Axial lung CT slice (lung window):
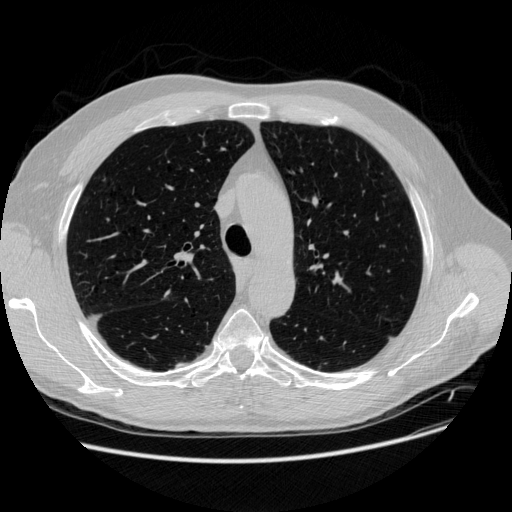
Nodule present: no